Field crop: maize
Growth stage: 1
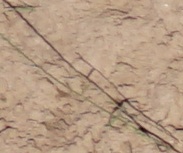
Species: lolium